Question: I am working with pickadate in Application. Here I store holidays dynamically in database. I am fetching that dates with gem 'gon'.
'''
gon.holidays = @holidays.collect { |holiday| [holiday.date] }
'''
in application.js
'''
alert(gon.holidays);
'''
output is

To disable dates in pickadate. I followed
'''
$( '.new_leave_datepicker' ).pickadate({
selectMonths: true,
selectYears: 25,
disable: [
new Date([2015,06,22]),
new Date([2015,06,23])
],
min: Date.now()
});
'''
when I entered these static values then pickadate is disable these dates but I want to disable those dates that is coming from 'gon gem'. Please guide me how to use each function of jquery with this. Thanks in advance
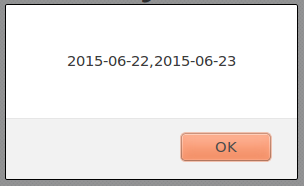
Answer: Hi please try this may be this will help you out
'''
var dates = $( '.new_leave_datepicker' ).pickadate();
picker = dates.pickadate('picker');
jQuery.each(gon.holidays, function( val ){
var newDate = new Date(val);
disableDate = picker.get("disable", [newDate]);
});
'''